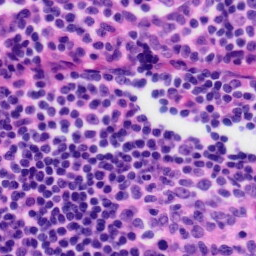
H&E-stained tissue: Tonsil